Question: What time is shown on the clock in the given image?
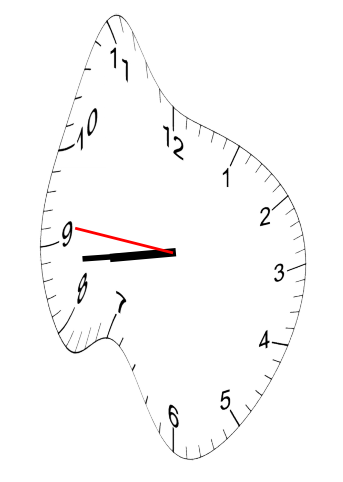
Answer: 08:43:46